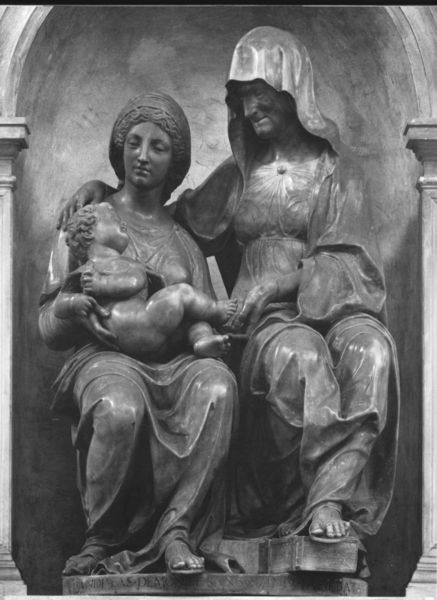
Titel: Anna Selbdritt
Künstler: Andrea Sansovino
Standort: Rom, S. Agostino (EU - I - Latium)
Schlagwörter: fuß, frauen, sitzen, frau, holz, kleid, marmor, säulen, falten, stein, kirche, sitzend, kind, mutter, skulptur, statue, füße, figuren, bronze, plastik, foto, nische, sandale, amulett, christus, jesus, elisabeth, maria, madonna, sohn, anna, mamor, mutte, michelangelo, jesuskind, anna selbdritt, christkind, nt, jeseu